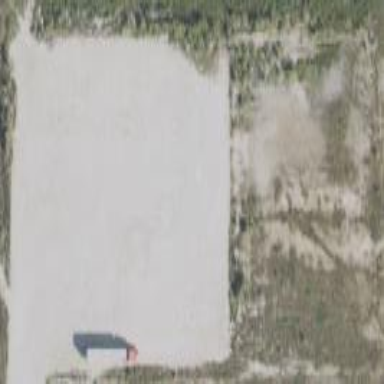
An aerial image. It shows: Unpaved parking area.